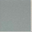
Piece: xx